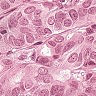
Metastatic tissue present: yes